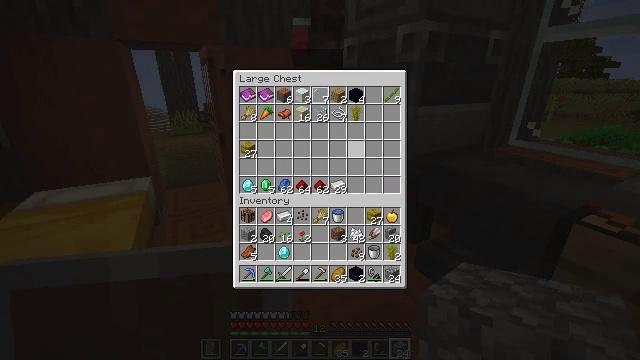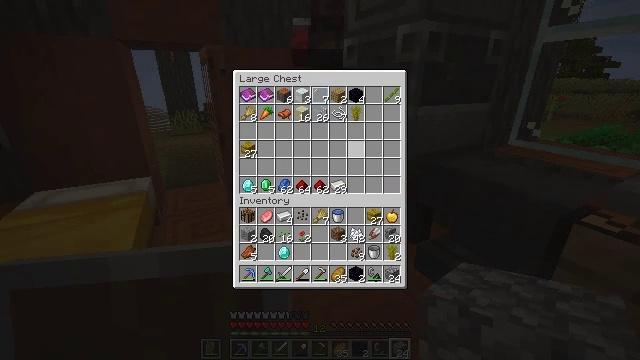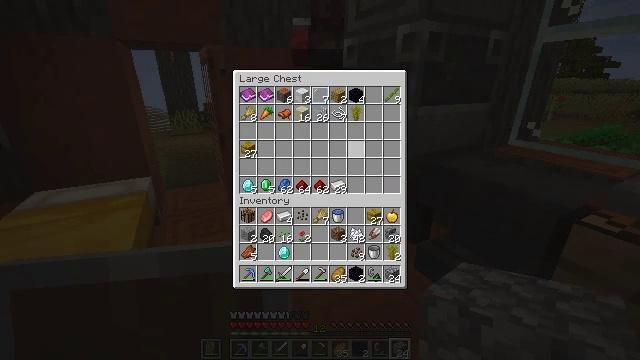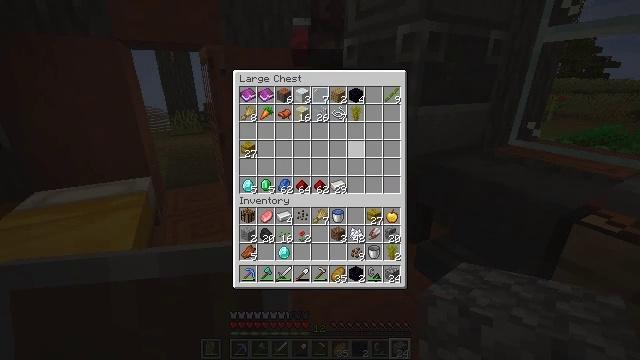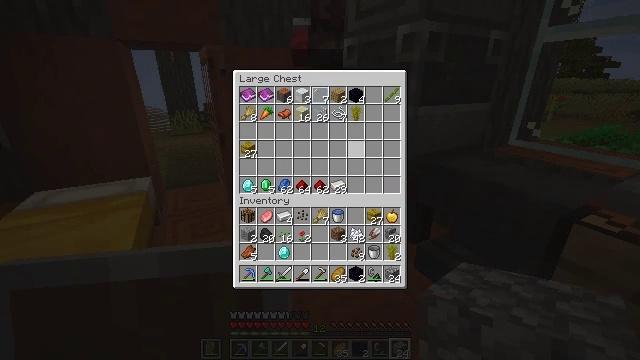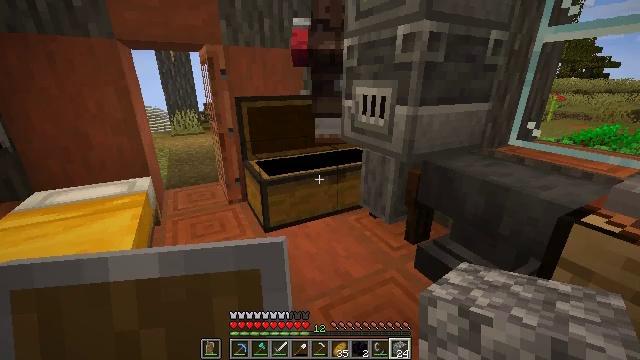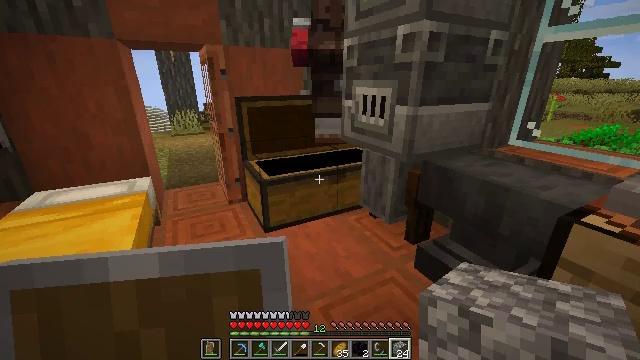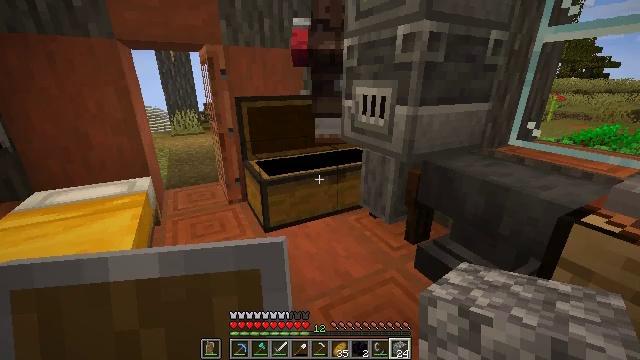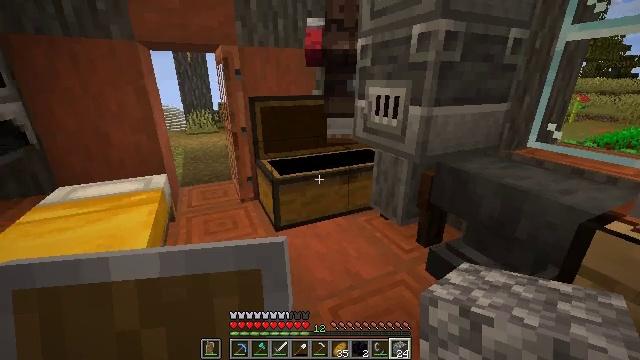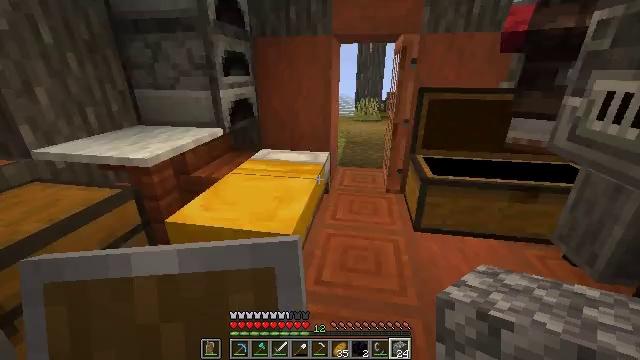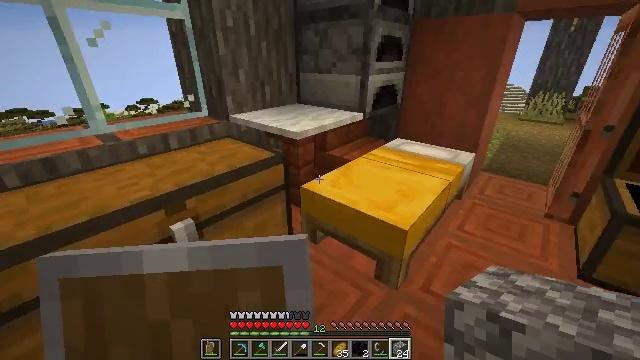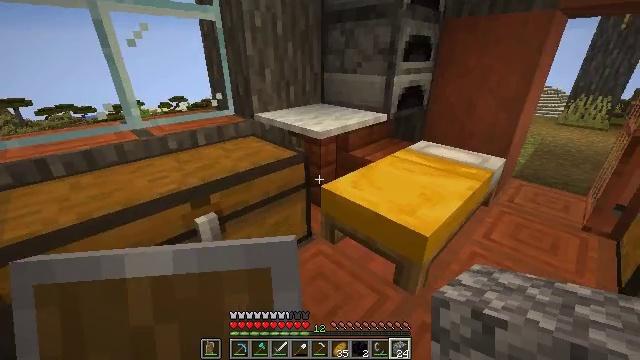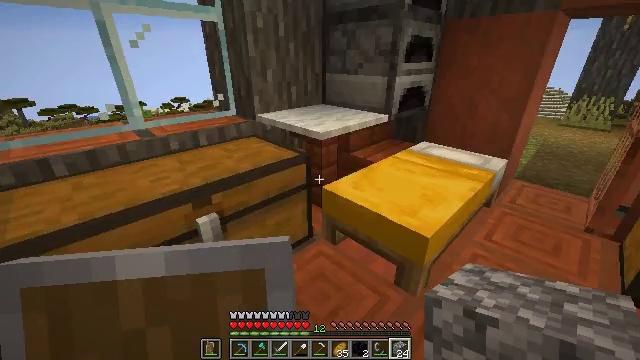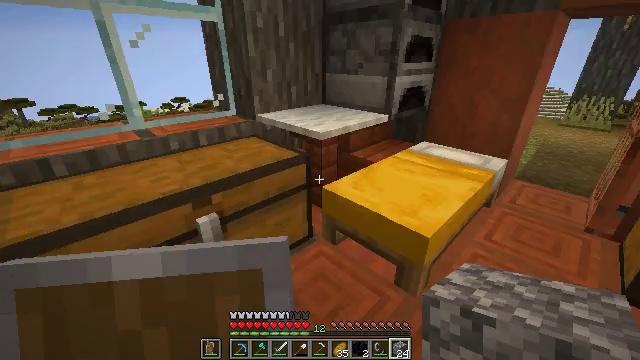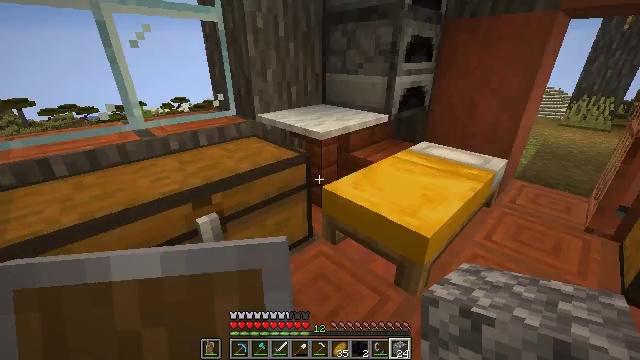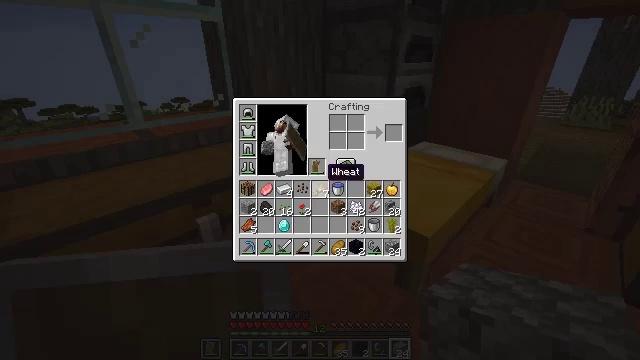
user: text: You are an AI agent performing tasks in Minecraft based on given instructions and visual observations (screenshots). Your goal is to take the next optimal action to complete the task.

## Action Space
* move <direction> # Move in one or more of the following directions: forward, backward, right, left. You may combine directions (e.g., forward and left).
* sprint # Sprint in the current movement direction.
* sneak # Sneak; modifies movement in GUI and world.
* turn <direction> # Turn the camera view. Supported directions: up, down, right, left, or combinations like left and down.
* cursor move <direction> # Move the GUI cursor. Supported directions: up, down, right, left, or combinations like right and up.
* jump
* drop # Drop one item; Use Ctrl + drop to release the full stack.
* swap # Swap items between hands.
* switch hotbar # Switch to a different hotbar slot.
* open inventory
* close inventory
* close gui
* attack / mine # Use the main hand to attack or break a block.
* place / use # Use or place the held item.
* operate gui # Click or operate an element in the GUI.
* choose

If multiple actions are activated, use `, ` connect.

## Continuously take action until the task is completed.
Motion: motion action
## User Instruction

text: Open a crafting table to create the enchanting table.
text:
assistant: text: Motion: no_op
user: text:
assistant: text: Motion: no_op
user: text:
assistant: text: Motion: no_op
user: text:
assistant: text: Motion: no_op
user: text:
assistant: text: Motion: no_op
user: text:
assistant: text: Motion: close gui
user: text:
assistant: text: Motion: no_op
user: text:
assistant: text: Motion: turn left
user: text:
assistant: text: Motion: turn left and down
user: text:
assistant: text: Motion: turn left and down
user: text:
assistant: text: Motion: turn left
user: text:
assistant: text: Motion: no_op
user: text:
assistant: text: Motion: no_op
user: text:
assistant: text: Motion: no_op
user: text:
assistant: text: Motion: open inventory
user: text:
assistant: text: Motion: open inventory
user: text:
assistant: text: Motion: cursor move right and down, open inventory
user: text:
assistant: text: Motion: no_op
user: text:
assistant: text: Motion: no_op
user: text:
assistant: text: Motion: no_op
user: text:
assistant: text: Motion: cursor move left and up
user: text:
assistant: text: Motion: cursor move left and up
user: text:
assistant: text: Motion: cursor move left
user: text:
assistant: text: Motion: cursor move left
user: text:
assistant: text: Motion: no_op
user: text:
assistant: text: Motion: no_op
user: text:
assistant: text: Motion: no_op
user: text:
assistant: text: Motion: no_op
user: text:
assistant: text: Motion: no_op
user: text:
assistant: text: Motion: no_op